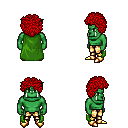
a pixel art fantasy rpg character, male body template, orc, green skin, green cape, gold greaves, red curly afro hairstyle, gold boots, four views (front, back, left, right), 2x2 character sprite sheet, small pixel art, hard edges, no anti-aliasing